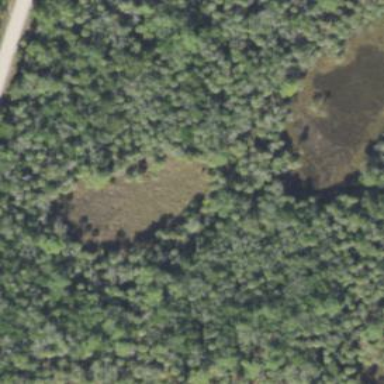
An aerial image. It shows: Marshy wetland area.